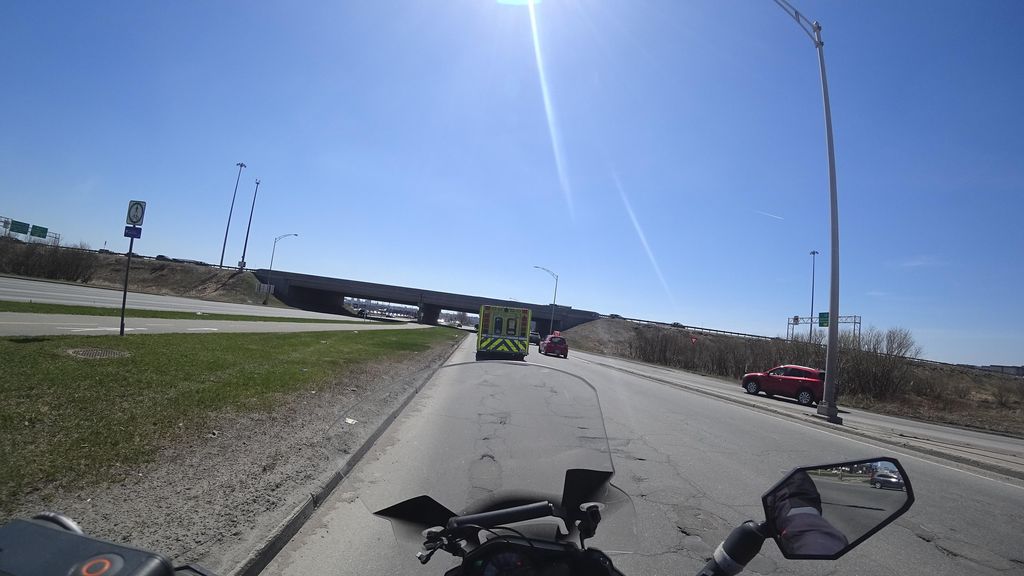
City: quebec_city